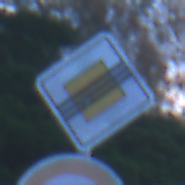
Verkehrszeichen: EndeVorfahrtsstrasse
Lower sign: Geschwindigkeit70
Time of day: Dawn
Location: Outdoor (Urban)
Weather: PartlyCloudy
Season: NotSpecified
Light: Natural